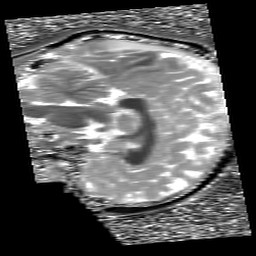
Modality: T1map
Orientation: sagittal
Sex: male
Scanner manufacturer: siemens
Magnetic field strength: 3 T
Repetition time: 5 s
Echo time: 0.00368 s